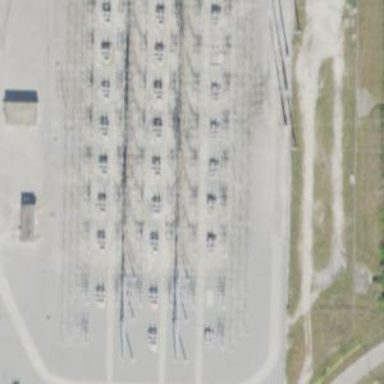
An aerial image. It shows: Switch for power supply.